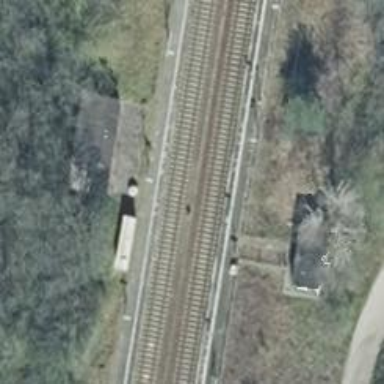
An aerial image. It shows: Railway signal.